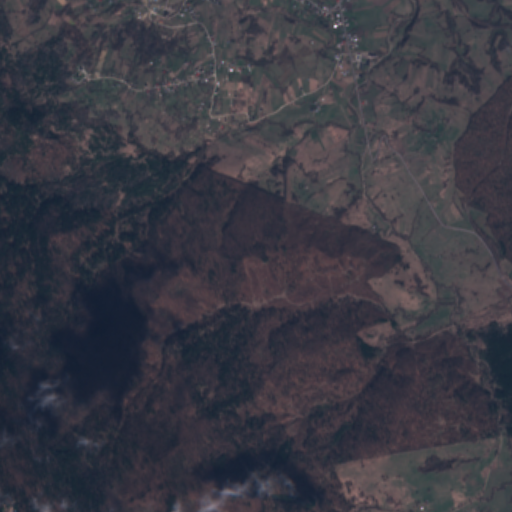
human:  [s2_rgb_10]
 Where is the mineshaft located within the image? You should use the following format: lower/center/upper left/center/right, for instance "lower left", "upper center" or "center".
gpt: The mineshaft is located in the upper left of the image.
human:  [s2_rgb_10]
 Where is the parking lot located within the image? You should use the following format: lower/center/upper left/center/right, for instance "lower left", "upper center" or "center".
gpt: The parking lot is located in the upper left of the image.
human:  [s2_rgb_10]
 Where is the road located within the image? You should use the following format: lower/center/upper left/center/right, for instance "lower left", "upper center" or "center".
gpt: There is no road in the image.